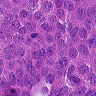
Metastatic tissue present: yes